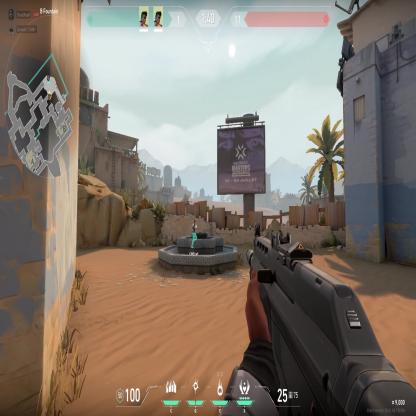
Label: teammate